Question: I am using VBA and ADODB.Connection to extract data from an Access database. I would like to select data from the database if an entry in a specific column appears for the first time. This is best explained by example so here is a sample table I quickly made in Excel, let's pretend the table is called "DrinkTable"

I would like to extract transactions that took place after 9/1/2020 by a (it was the first time that name ever purchased a drink, there name never appears in the name column before 9/1/2020).
I am able to write an SQL statement that pulls all the entries after 9/1/2020 using: '"SELECT [Name], [Drink], [Cost], [Date] FROM [DrinkTable] WHERE [Date] >= #"9/1/2020#" ORDER BY [ID] DESC;' but that does not give what I am attempting. The correct output I am looking for is:
<URL>
Can someone help me refine my SQL statement to only extract data if the entry in the [Name] column did not appear before "9/1/2020?"
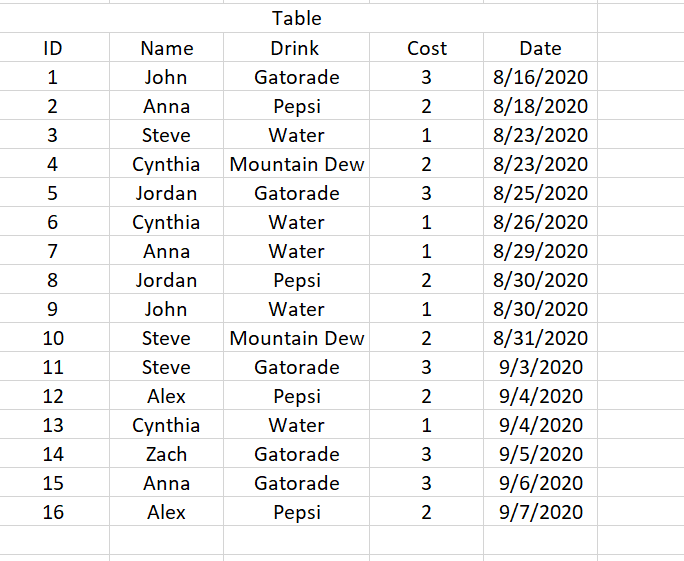
Answer: You can use 'not exists' to filter out rows whose 'Name' appeared before the split date:
'''
SELECT [Name], [Drink], [Cost], [Date]
FROM [DrinkTable] d
WHERE
[Date] >= #"9/1/2020#"
AND NOT EXISTS (
SELECT 1
FROM [DrinkTable] d1
WERE d1.[Date] < #"9/1/2020#" AND d1.[Name] = d.[Name]
)
ORDER BY [ID] DESC
'''